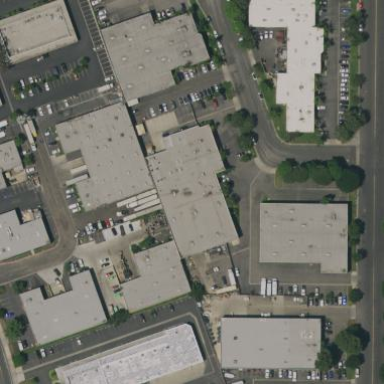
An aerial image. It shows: Industrial building.